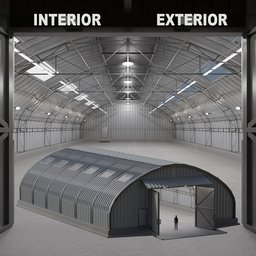
Label: architecture